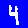
Digit: 4